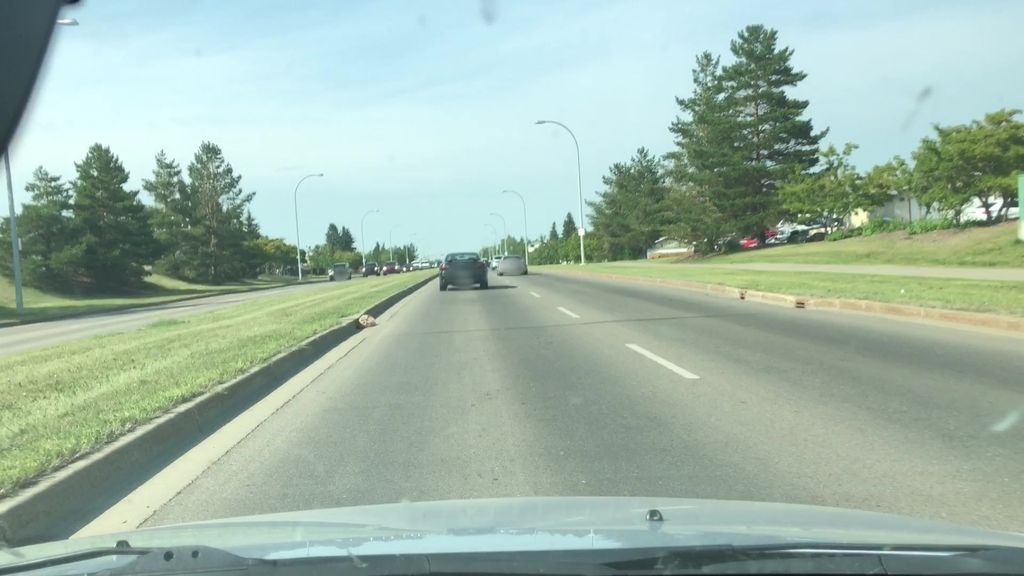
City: edmonton